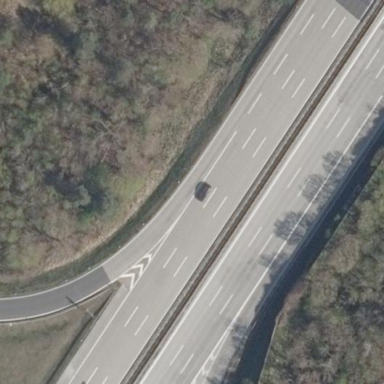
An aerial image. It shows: Motorway area.